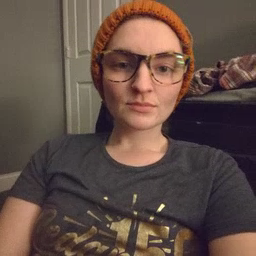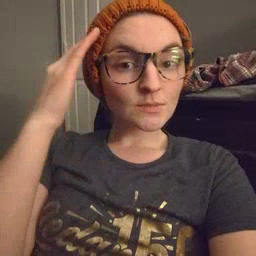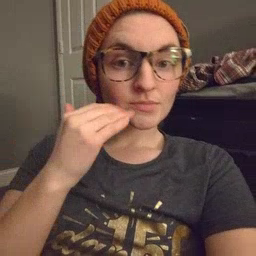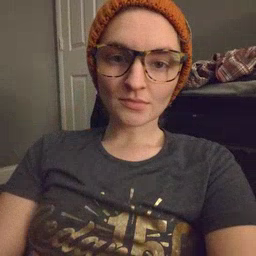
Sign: head